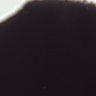
Metastatic tissue present: no